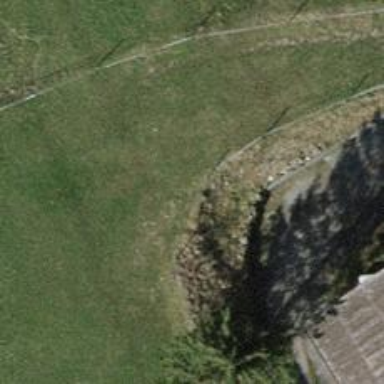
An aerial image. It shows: Gate.